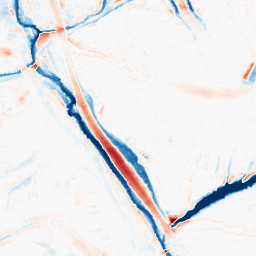
Category: morphological
Decomposition family: morphological
Decomposition parameters: operation: average
size: 10
Upsampling method: cubic_mitchell
Upsampling parameters: scale: 8
Upsampling scale: 8